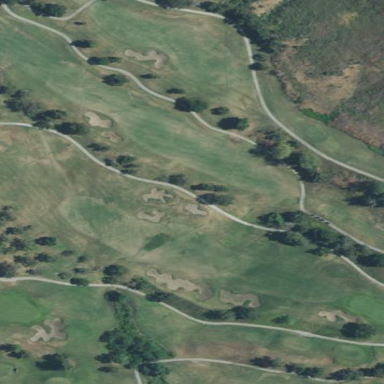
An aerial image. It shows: Grassy area designated as golf fairway.